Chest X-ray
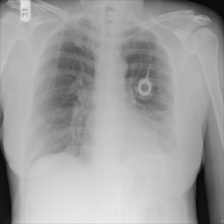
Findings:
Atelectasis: negative
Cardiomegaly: negative
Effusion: negative
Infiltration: negative
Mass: negative
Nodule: negative
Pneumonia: negative
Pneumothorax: negative
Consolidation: negative
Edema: negative
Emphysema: negative
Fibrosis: negative
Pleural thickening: negative
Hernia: negative